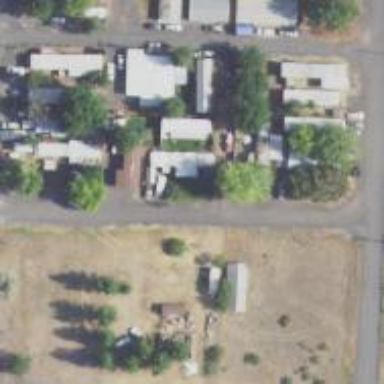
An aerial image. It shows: Alley classified as service road.